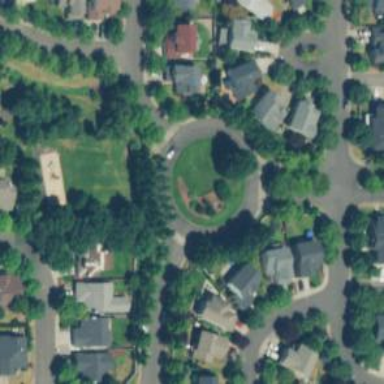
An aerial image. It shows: Circular junction on residential road.